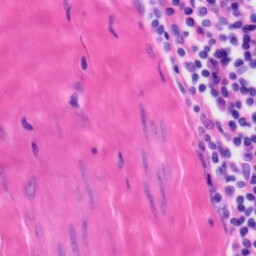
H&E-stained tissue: Tonsil